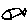
Label: fish